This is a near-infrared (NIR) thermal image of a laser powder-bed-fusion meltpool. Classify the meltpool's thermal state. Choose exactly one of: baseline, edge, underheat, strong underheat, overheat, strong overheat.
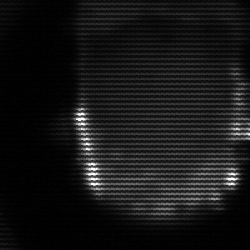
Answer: baseline